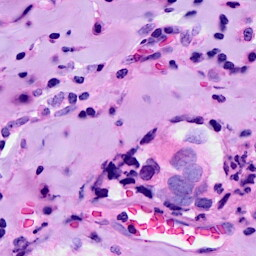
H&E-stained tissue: Breast